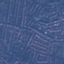
Label: Residential